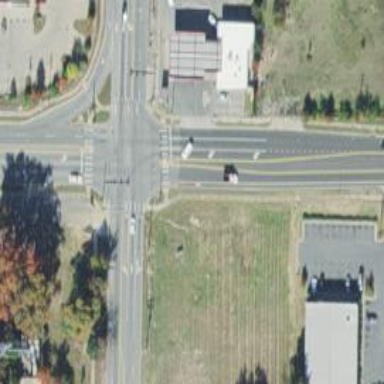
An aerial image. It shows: Marked road crossing.